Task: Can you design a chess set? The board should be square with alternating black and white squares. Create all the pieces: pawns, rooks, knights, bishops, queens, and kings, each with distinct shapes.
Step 3019:
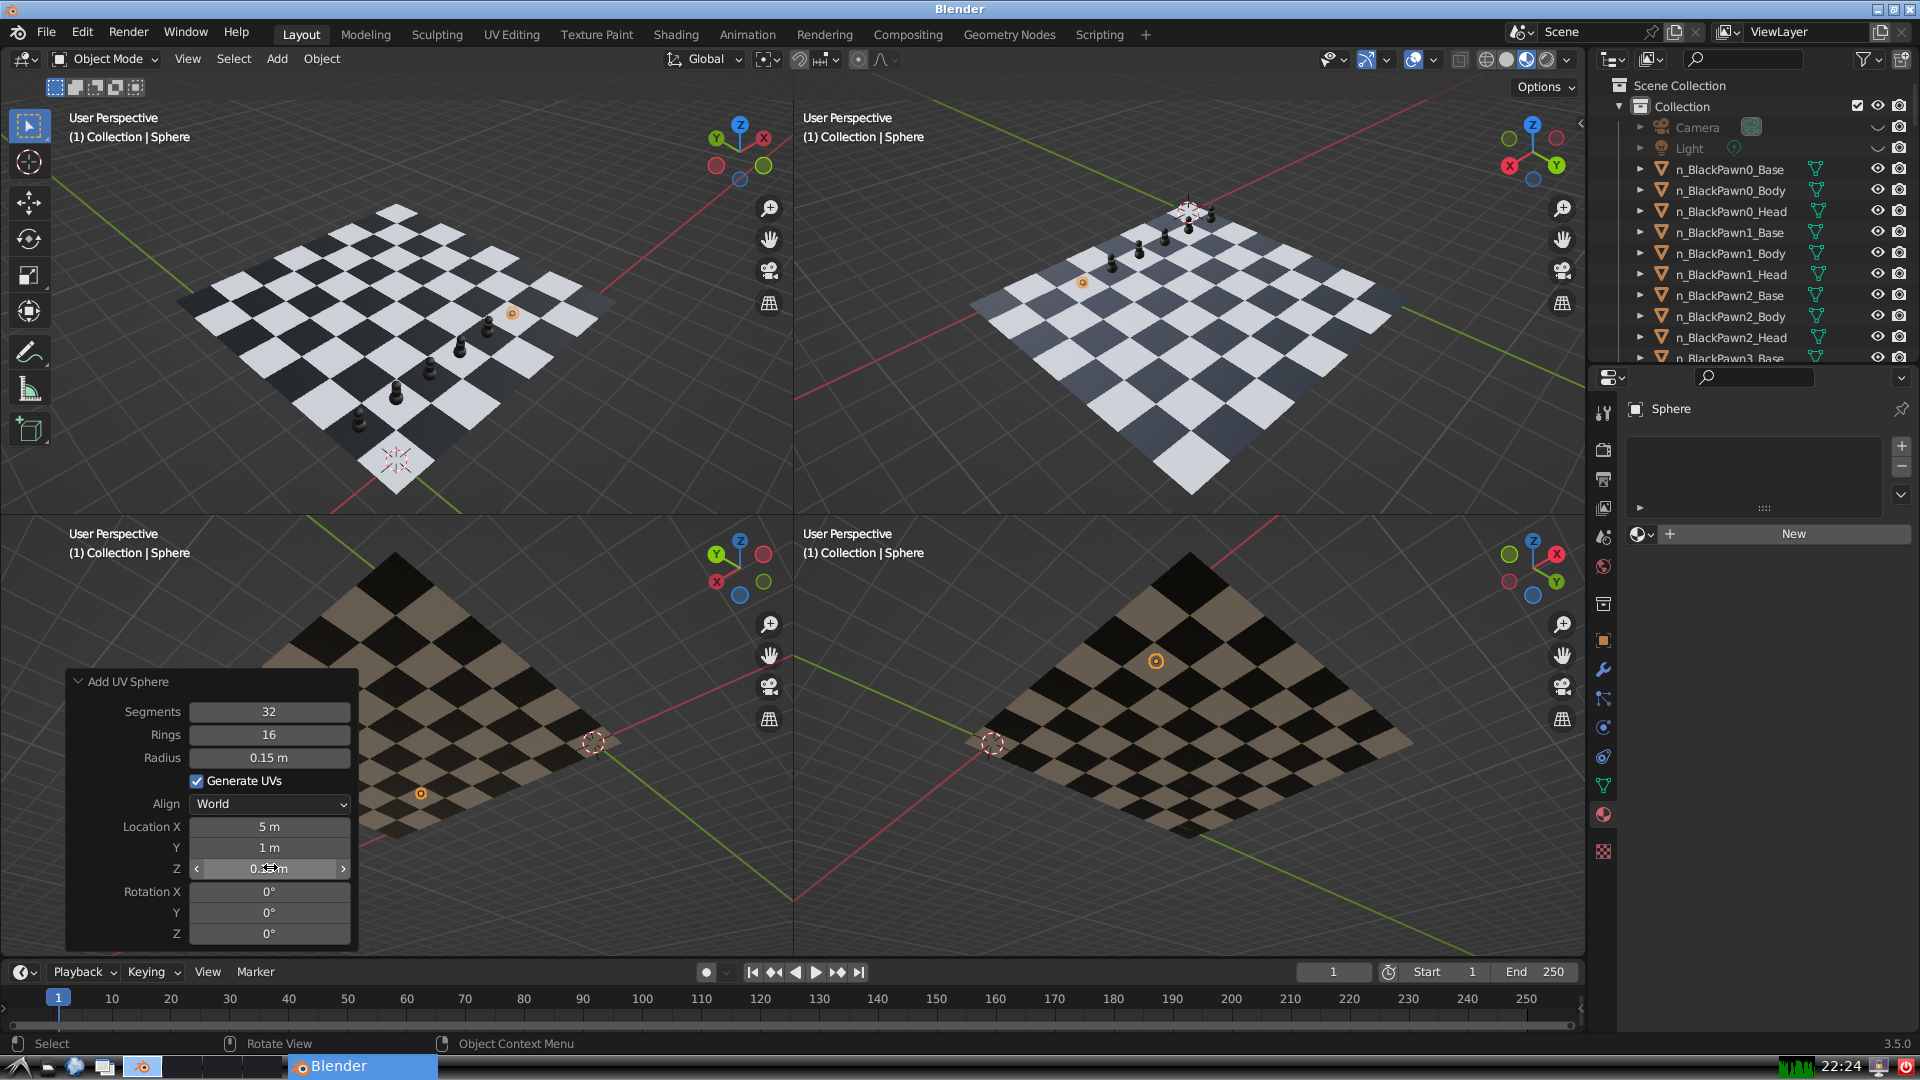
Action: {"mouse_move": [960, 540]}